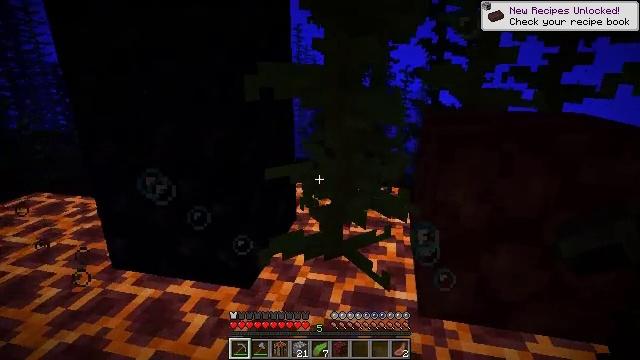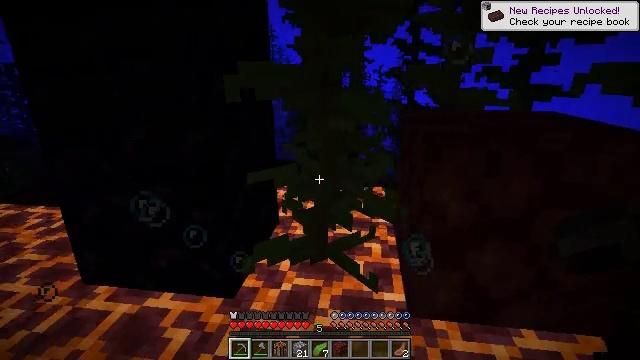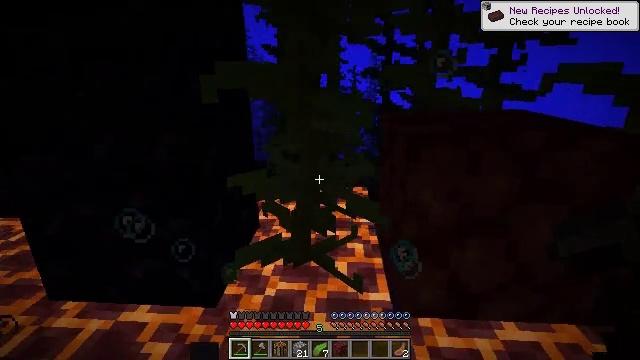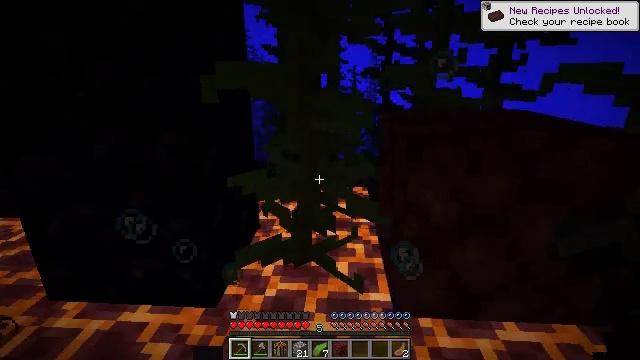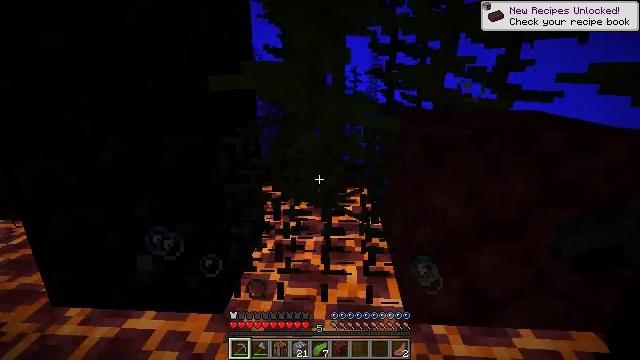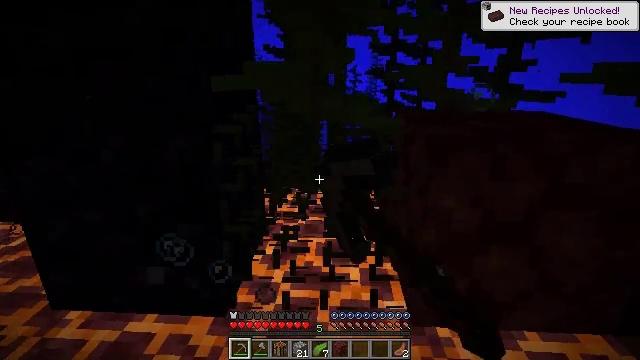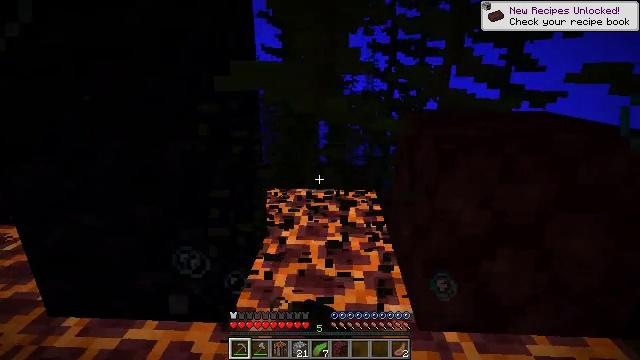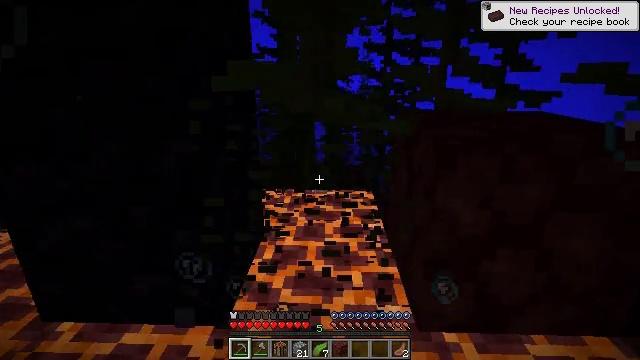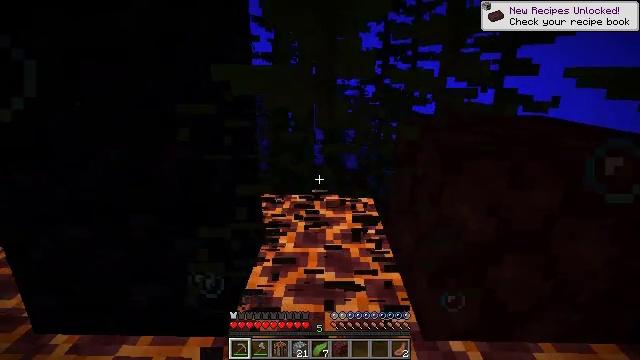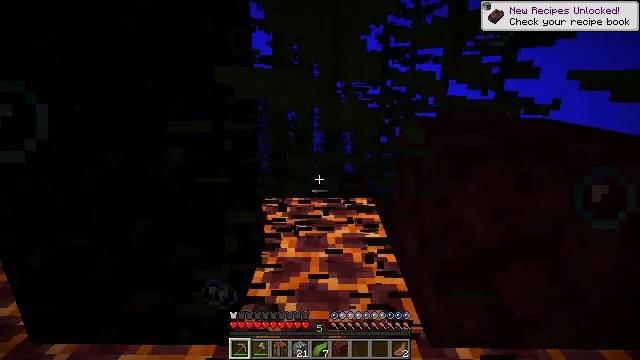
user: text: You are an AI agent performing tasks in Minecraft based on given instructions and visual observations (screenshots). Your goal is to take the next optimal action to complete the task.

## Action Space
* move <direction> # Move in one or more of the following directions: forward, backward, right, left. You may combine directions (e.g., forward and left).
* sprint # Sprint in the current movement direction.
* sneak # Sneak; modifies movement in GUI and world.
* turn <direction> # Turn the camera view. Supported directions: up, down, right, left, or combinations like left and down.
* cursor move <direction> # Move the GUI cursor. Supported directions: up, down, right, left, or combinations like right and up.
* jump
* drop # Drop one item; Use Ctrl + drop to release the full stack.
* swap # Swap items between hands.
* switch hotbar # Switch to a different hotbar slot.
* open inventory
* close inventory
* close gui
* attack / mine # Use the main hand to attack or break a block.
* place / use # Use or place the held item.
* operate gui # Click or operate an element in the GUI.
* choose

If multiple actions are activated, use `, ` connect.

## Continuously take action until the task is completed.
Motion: motion action
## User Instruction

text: Harvest kelp plant in the water.
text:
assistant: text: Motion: move forward and move left, sneak, turn right
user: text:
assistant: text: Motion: move forward and move left, sneak, turn right
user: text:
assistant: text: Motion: move forward and move left, sneak
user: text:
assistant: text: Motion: move forward and move left, sneak, attack / mine
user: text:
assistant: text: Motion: move forward and move left, sneak, attack / mine
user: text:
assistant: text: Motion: move forward and move left, sneak
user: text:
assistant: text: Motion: move forward and move left, sneak
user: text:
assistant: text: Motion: move forward and move left, sneak
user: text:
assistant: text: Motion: move forward and move left, sneak
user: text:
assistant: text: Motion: sneak